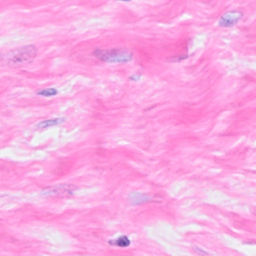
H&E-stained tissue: Breast